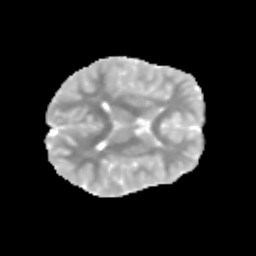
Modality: MD
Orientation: axial
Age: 11
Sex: female
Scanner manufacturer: siemens
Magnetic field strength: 3 T
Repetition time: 3.8 s
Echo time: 0.07 s